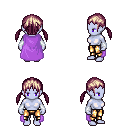
a pixel art fantasy rpg character, female body template, dark elf, purple skin, lavender cape, gold greaves, white blonde twin-tailed hairstyle, white cloth bracers, four views (front, back, left, right), 2x2 character sprite sheet, small pixel art, hard edges, no anti-aliasing